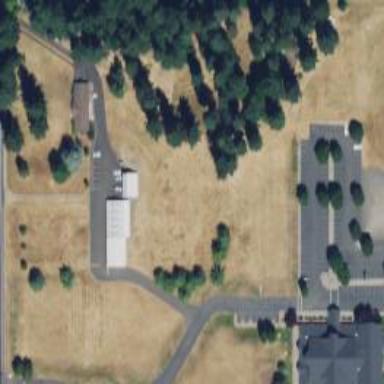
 specifically designed for the sport of disc golf."